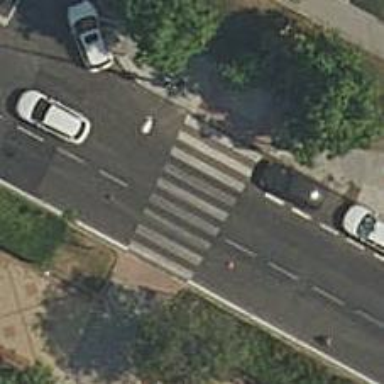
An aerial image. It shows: Zebra crossing on the road.